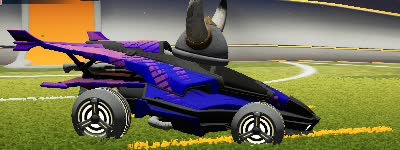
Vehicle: aftershock